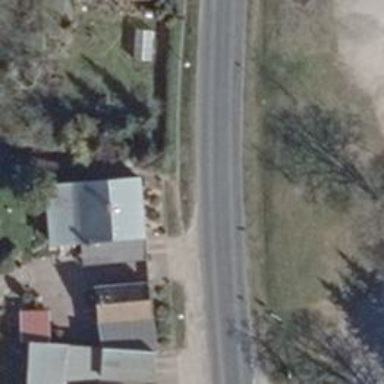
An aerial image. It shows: Secondary road with asphalt surface.